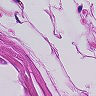
Metastatic tissue present: no